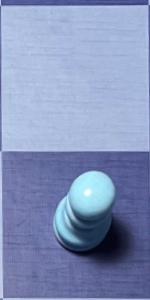
Label: Pawn_White